Question: I'm playing with PyQt, and trying to add two values (numbers) together.
When I try do display the output for this, I just get this message:
Picture here

my code:
'''
labelwidth = QLabel('Width in meter', self)
self.width = QLineEdit(self)
self.width.move (100,0)
labelwidth.move (5,0)
labeldepth = QLabel('Depth in meter', self)
self.depth = QLineEdit(self)
self.depth.move (100,50)
labeldepth.move (5,50)
#Send data
btn = QPushButton('Send', self)
btn.clicked.connect(self.send_data)
btn.move (100, 100)
self.show()
def send_data(self):
width_to_str = str(self.width)
dept_to_str = str(self.depth)
kvm = width_to_int + dept_to_int
labelkvm = QLabel(kvm, self)
labelkvm.move = (200, 100)
QMessageBox.about(self, "Sendt", kvm)
self.show()
'''
I have tried to convert it to int before it summarize the number.
How can I solve this?
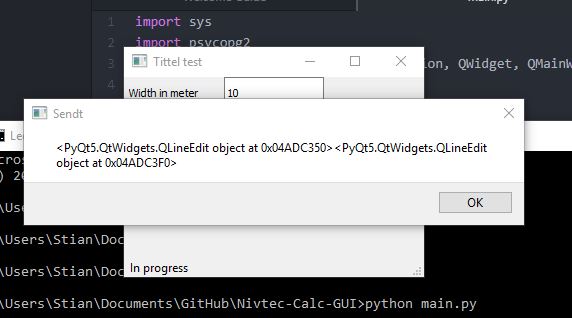
Answer: Try it:
'''
import sys
import pandas as pd
from PyQt5.QtCore import *
from PyQt5.QtWidgets import *
from PyQt5.QtGui import *
class MainWindow(QWidget):
def __init__(self):
super().__init__()
labelwidth = QLabel('Width in meter', self)
self.width = QLineEdit(self)
self.width.move (100,0)
labelwidth.move (5,0)
labeldepth = QLabel('Depth in meter', self)
self.depth = QLineEdit(self)
self.depth.move (100,50)
labeldepth.move (5,50)
#Send data
btn = QPushButton('Send', self)
btn.clicked.connect(self.send_data)
btn.move (100, 100)
self.show()
def send_data(self):
width_to_str = int(self.width.text()) # <---
dept_to_str = int(self.depth.text()) # <---
kvm = str(width_to_str + dept_to_str) # <---
labelkvm = QLabel(kvm, self)
labelkvm.move = (200, 100)
QMessageBox.about(self, "Sendt", kvm)
self.show()
if __name__ == '__main__':
app = QApplication(sys.argv)
mainwindow = MainWindow()
mainwindow.show()
sys.exit(app.exec_())
'''
<URL>